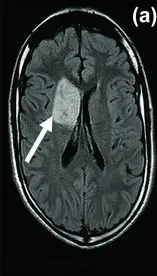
MRI on the brain. MRI on the brain has shown acute right basal ganglia infarct. FLAIR.
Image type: radiology (mri)